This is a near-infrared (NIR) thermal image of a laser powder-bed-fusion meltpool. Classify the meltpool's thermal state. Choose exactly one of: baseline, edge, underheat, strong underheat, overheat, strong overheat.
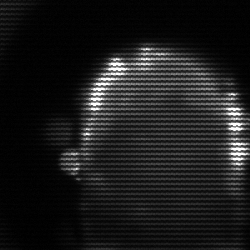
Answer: baseline